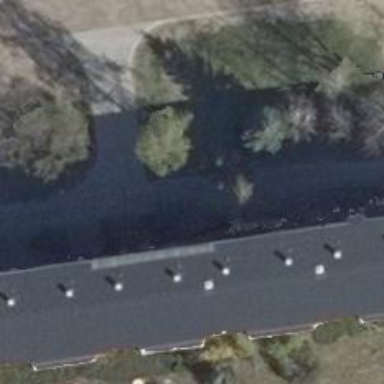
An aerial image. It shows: Concrete driveway.